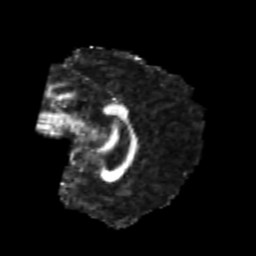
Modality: FA
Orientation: sagittal
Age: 20
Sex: male
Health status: healthy
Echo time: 0.074 s